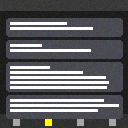
Screen state: on